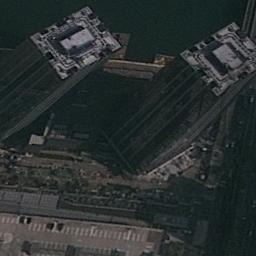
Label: commercial_area